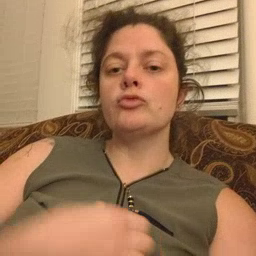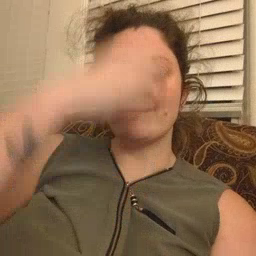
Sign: giraffe